Question: How do underline text in Android text fields, like the spell-checker does in this screen shot:

Thanks in advance!
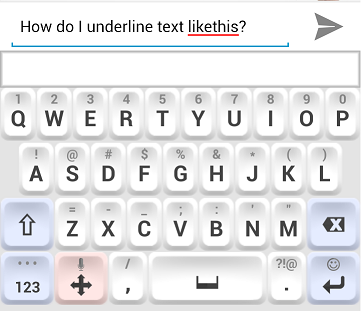
Answer: You use Spannables. Spannables are character sequences that incorporate style. For this, use an UnderlineSpan